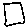
Label: square